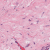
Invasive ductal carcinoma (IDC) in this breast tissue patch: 0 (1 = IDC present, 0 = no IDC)